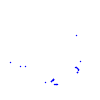
Particle: kaon